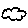
Label: cloud